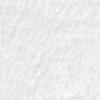
Label: no_change